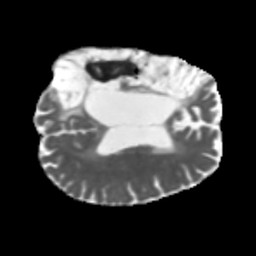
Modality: MD
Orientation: axial
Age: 63
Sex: male
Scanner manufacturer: siemens
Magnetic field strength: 3 T
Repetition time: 5.47 s
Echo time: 0.0854 s